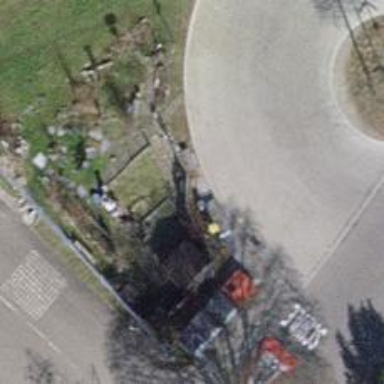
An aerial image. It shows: Post box.